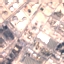
Land use / land cover: Industrial